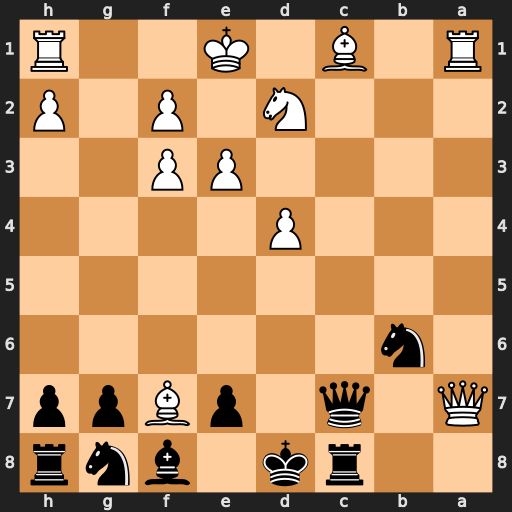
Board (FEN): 2rk1bnr/Q1q1pBpp/1n6/8/3P4/4PP2/3N1P1P/R1B1K2R
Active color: b
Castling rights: KQ
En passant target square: -
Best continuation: Qxa7 Rxa7 Rxc1+ Ke2 Rxh1